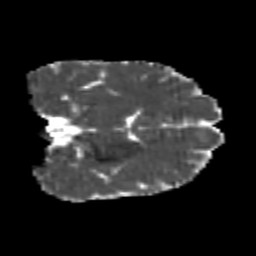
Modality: MD
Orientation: coronal
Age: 22
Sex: female
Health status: healthy
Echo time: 0.074 s